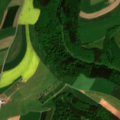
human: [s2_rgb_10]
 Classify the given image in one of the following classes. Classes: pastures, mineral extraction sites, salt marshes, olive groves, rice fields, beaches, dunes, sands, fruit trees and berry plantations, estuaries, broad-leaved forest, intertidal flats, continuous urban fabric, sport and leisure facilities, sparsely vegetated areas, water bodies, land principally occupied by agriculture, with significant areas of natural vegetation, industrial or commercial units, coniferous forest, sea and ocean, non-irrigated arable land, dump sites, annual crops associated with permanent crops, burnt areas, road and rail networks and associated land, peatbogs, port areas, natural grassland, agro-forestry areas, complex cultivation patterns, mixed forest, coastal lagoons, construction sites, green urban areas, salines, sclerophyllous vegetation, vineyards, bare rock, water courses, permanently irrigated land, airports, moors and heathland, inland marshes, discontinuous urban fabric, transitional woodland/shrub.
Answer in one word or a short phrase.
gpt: non-irrigated arable land, pastures, broad-leaved forest